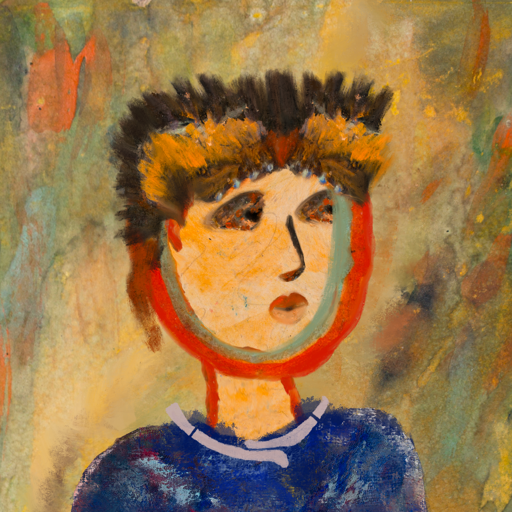
Background: Comrade, Head And Neck Side: Experience, Face Side: Gypsy_Queen, Bust: Irani, Hair Side: Sisters, Head Accessory: Gypsy_Queen, Second Necklace: Blank, Necklace: Hypocrite_2, Baby: Blank